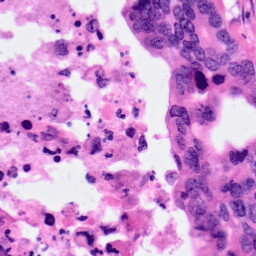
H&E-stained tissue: Pancreatic